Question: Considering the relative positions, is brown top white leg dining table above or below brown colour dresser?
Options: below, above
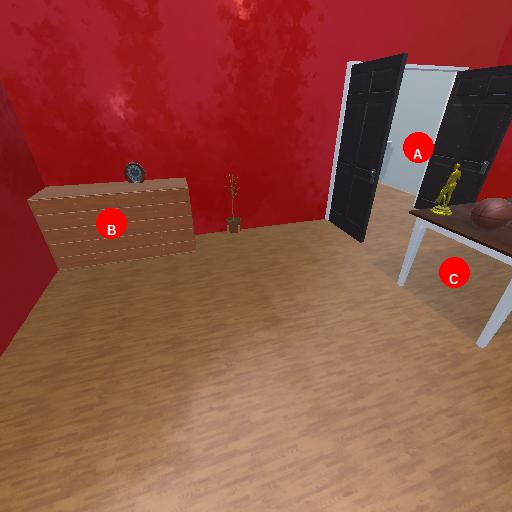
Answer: below